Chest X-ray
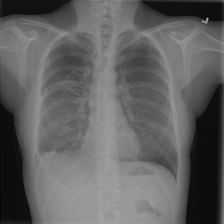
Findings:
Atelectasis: negative
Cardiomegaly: negative
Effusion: negative
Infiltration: positive
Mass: negative
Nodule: negative
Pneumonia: negative
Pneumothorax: negative
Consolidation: negative
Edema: negative
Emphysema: negative
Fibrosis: negative
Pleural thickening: negative
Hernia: negative